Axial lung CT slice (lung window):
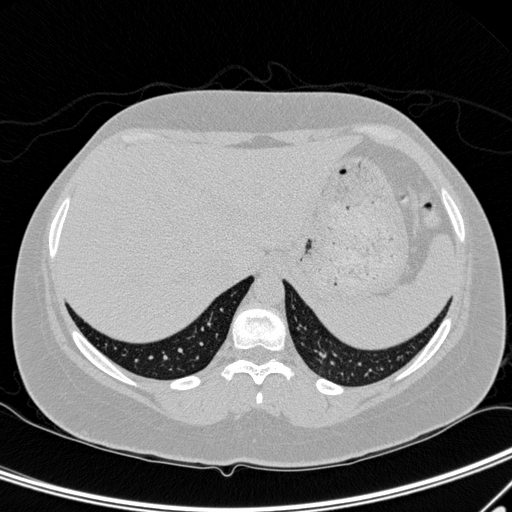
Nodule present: no